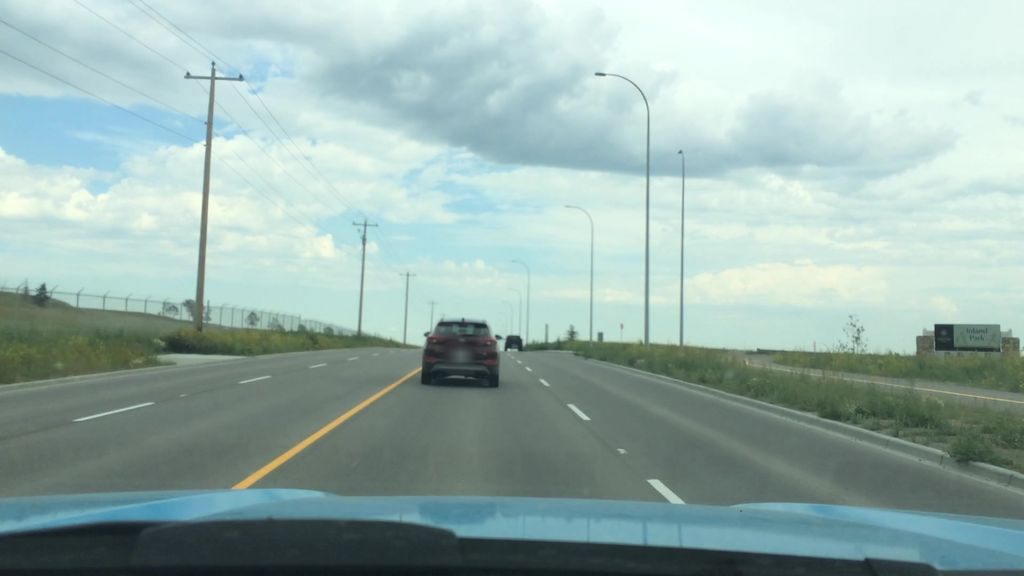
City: calgary